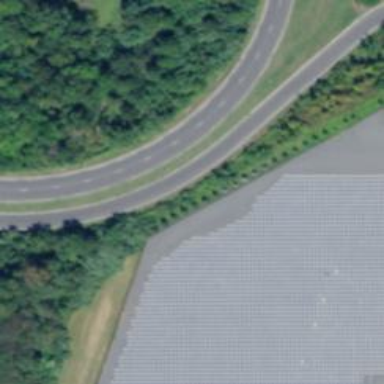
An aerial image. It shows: Asphalt road at the secondary link level.